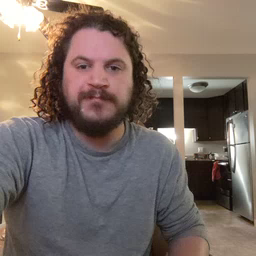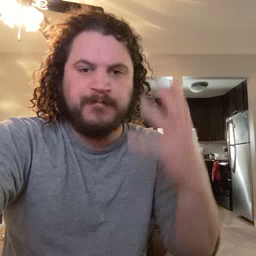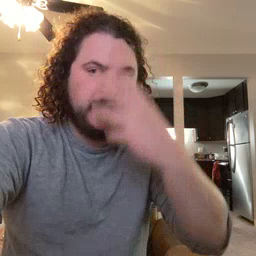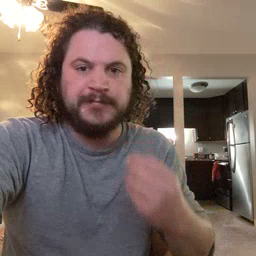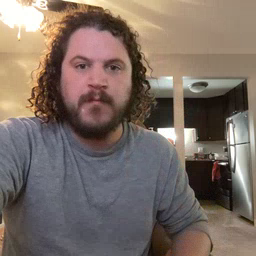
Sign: pretty